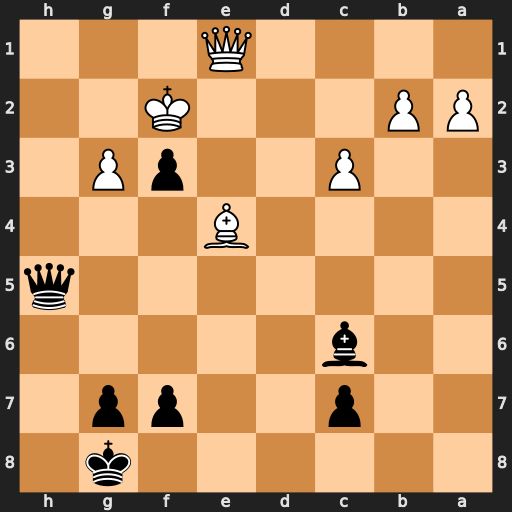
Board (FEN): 6k1/2p2pp1/2b5/7q/4B3/2P2pP1/PP3K2/4Q3
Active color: b
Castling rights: -
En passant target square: -
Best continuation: Qc5+ Qe3 Qxe3+ Kxe3 Bxe4